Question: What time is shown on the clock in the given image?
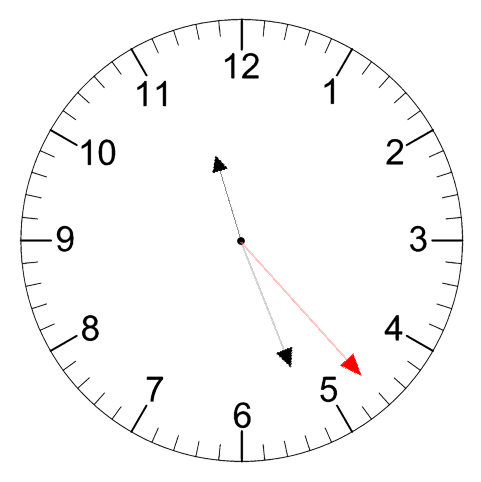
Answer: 11:26:23